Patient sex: M
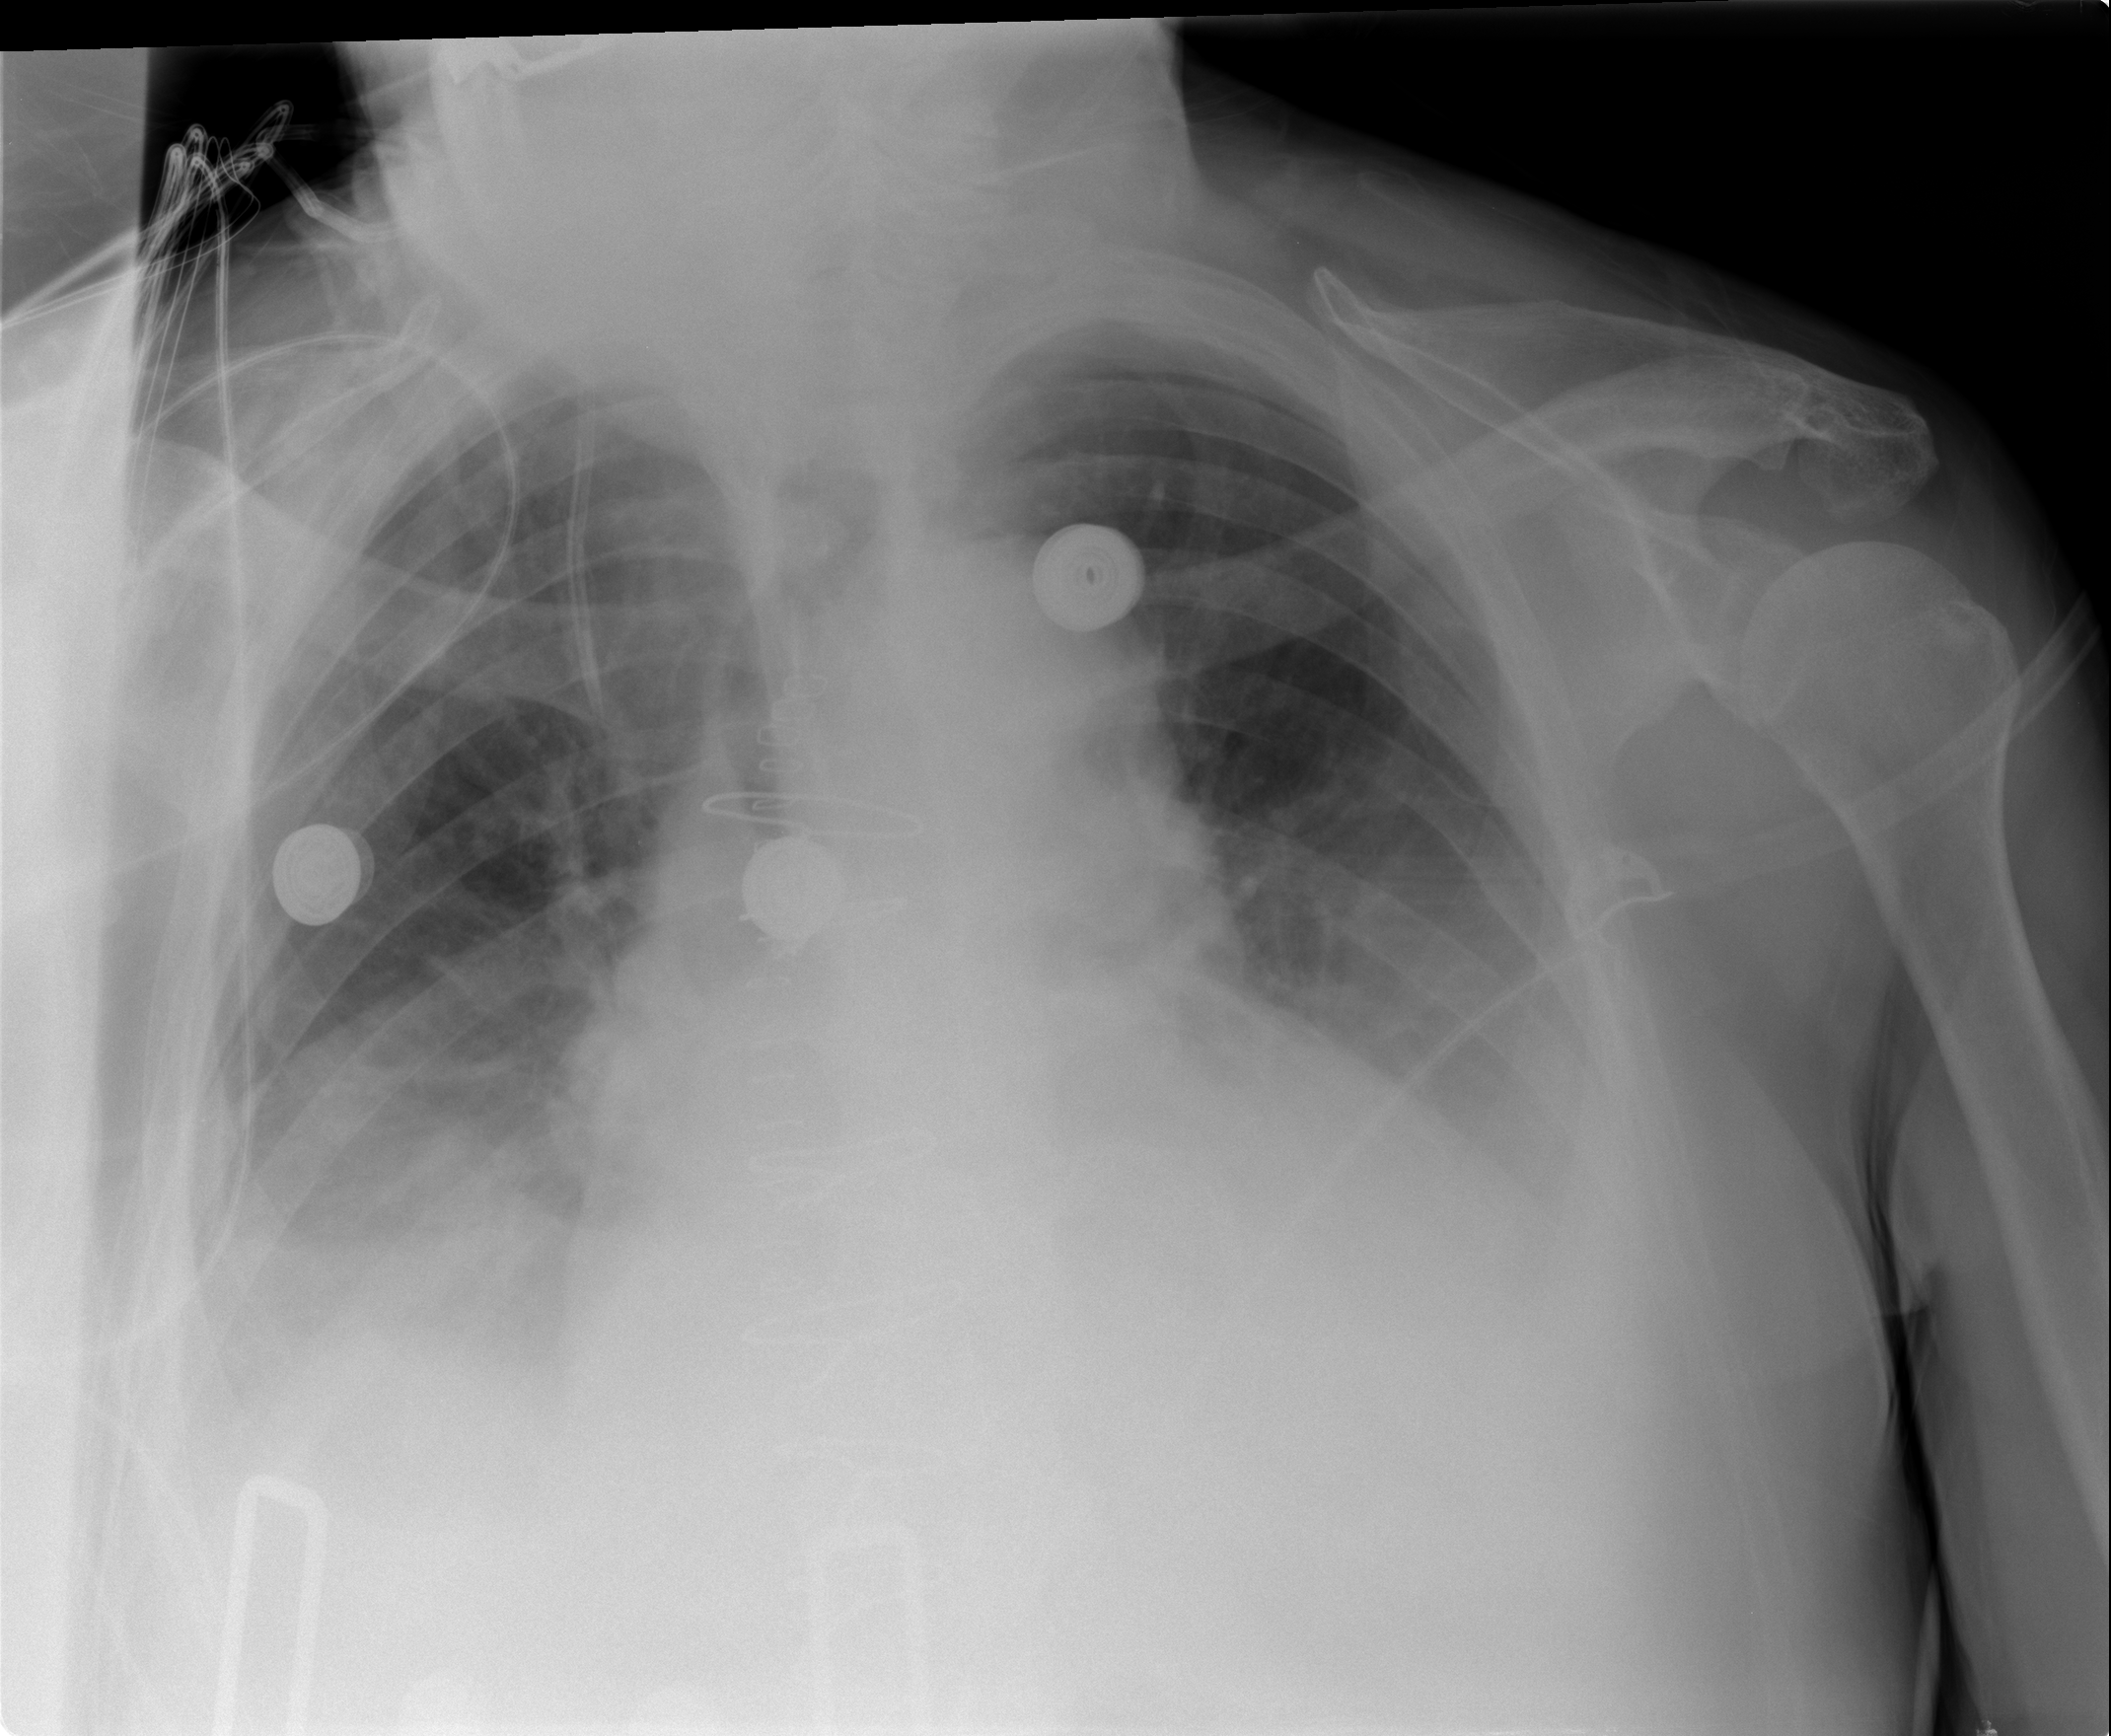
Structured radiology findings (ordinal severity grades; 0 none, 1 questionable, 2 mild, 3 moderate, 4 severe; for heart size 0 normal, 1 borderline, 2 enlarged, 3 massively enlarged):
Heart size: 2
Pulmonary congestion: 2
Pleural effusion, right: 2
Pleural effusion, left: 2
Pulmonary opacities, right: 0
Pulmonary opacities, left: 0
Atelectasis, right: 2
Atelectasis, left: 2